Interaction volume radius: 10 \u00c5
Interaction volume height: 10 \u00c5
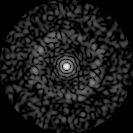
Disorder parameter: 0.8263